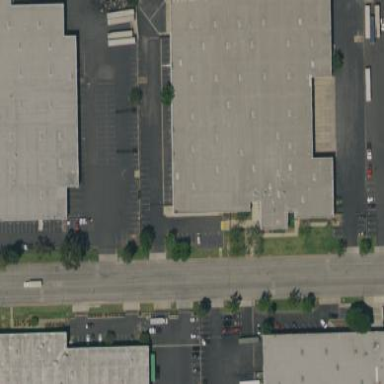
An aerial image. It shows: Warehouse.